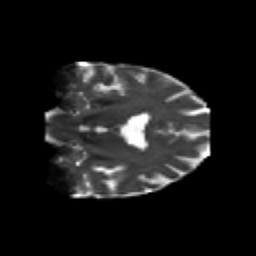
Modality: T2w
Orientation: coronal
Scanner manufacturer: siemens
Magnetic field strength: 3 T
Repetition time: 6.8 s
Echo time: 0.093 s